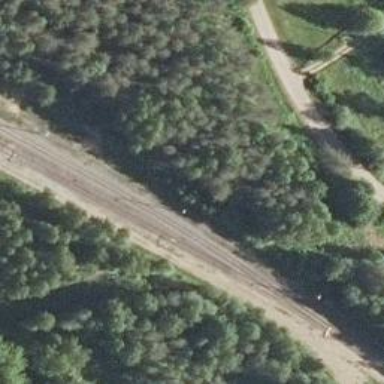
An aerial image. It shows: Wedge is used for the railway derail.